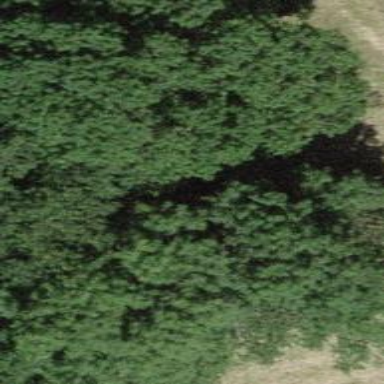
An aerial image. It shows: Forest area.